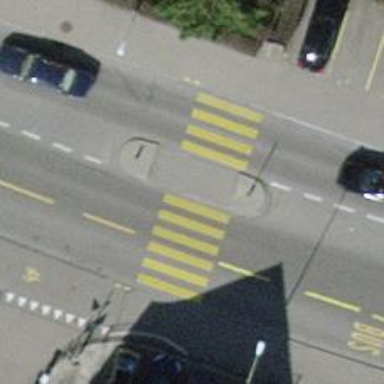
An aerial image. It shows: Uncontrolled zebra crossing with central island.